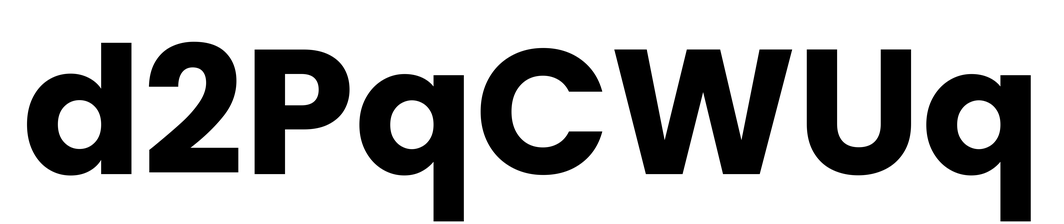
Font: Poppins-Bold